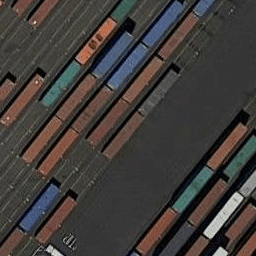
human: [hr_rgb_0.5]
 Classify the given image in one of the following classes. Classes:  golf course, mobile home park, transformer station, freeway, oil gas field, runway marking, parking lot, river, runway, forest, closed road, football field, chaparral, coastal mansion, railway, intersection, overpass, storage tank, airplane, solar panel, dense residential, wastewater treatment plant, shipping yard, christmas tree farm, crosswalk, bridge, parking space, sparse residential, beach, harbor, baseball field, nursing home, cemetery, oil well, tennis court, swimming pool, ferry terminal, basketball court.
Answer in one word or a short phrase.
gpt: shipping yard